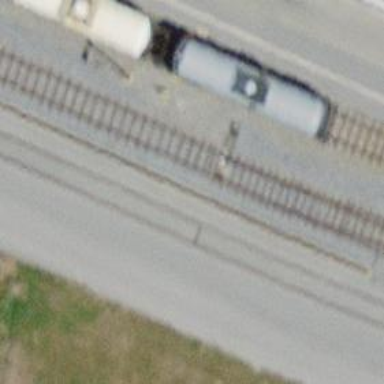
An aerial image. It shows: Railway switch.